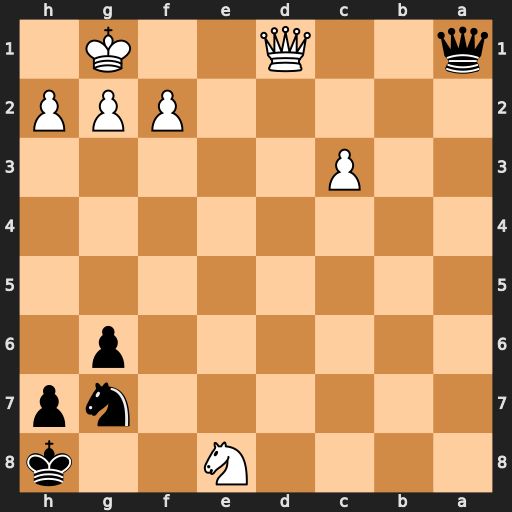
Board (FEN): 4N2k/6np/6p1/8/8/2P5/5PPP/q2Q2K1
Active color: b
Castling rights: -
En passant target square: -
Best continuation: Qxd1#